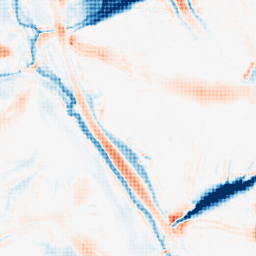
Category: morphological
Decomposition family: tophat_combined
Decomposition parameters: size: 20
Upsampling method: sinc_hamming
Upsampling parameters: scale: 4
kernel_size: 4
Upsampling scale: 4